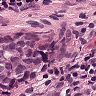
Metastatic tissue present: yes